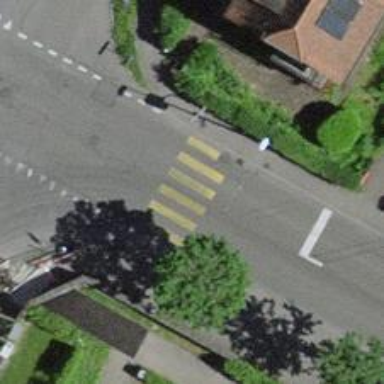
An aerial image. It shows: Marked crossing with zebra stripes on the road.